Field crop: maize
Growth stage: 2
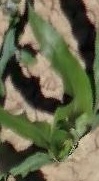
Species: maize